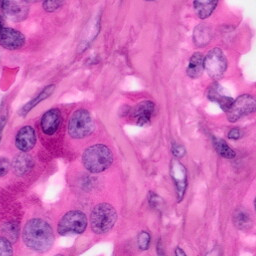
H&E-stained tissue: Pancreatic